Question: I want to put an image in front of another one, then use this combined image as a button's background image in Tkinter.
How can I do it?
- I am free to 'import Tkimage, Image'.- Clarify: I want to stick this  will be achieved!
(I want to write Candy Crush! as a homework!)
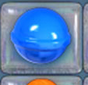
Answer: Just use photoshop or <URL>
Anyways, I guess if you really want, it would be possible. Create a tkinter button with an image function (image="path o\image.png") then assign it to a .grid(). For the second image, assign it to the .grid() coordinants while making sure the overlay image is transparent. Here's an extremely general example since I've been given very little information to go off of.
'''
Button0 = tk.Button(self, compound="top", image=.\path o\BackgroundImage.png, fg="black", command=lambda: "call your function here"
Button0.grid(row=1, column=1, padx=10, pady=10)
Button1 = tk.Button(self, compound="top", image=.\path o\TransparentCandyImage.png, fg="black", command=lambda: "call your function here"
Button1.grid(row=1, column=1, padx=10, pady=10)
'''
EDIT: You can also look for Python/scripts that integrate into GIMP (called "Script-Fu's") for performing batch photo editing. There are tons of out there that do all sorts of cool things but I don't know one off hand that will do exactly what you need. Here are some quick search results that look promising though:
*<URL>
*<URL>
*<URL>
- <URL>